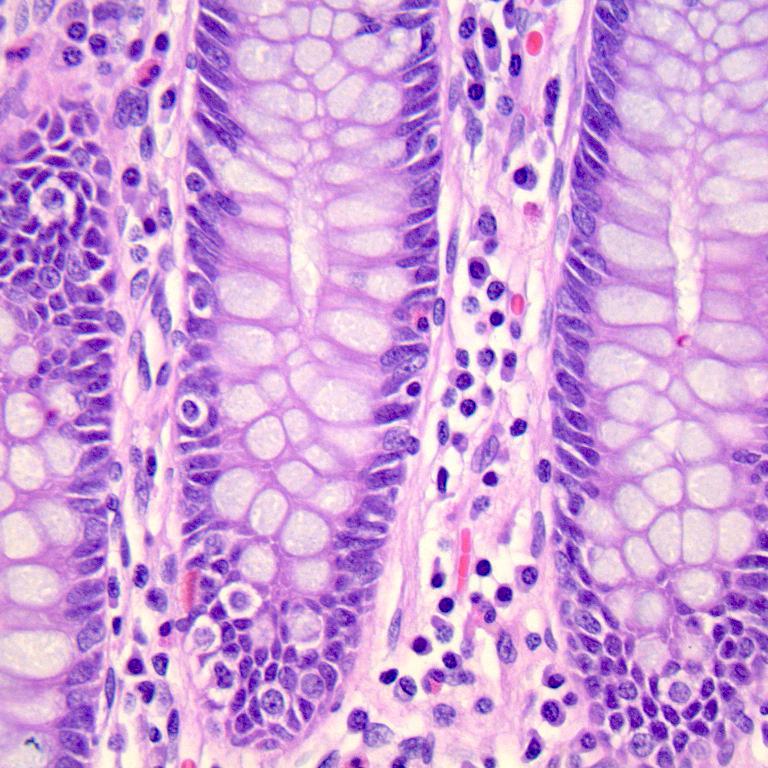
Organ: colon
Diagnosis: benign